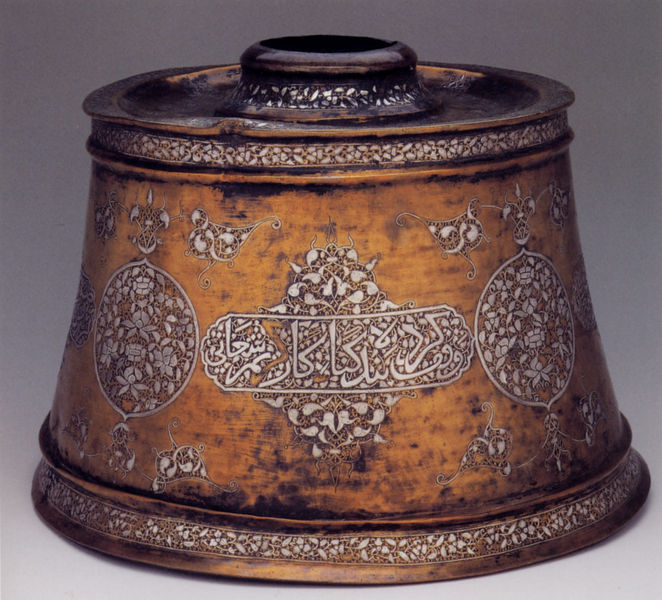
Titel: Kerzenhalter
Standort: Boston (Massachusetts)
Institution: Museum of Fine Arts
Schlagwörter: blätter, dunkel, weiß, gelb, blumen, braun, holz, orange, blüten, muster, ornament, zylinder, alt, band, schale, silber, felder, zweige, gold, pflanzen, kreis, rund, keramik, ranken, skulptur, ton, vase, topf, schrift, abstrakt, farbe, weis, rand, ornate, white, black, bordüre, lace, old, yellow, inschrift, dekor, floral, ornamente, verzierung, flowers, metall, brown, pot, bronze, schriftzeichen, foto, fotografie, photographie, griff, deckel, gefäß, messing, geflecht, dose, medaillon, motiv, orient, orientalisch, kegel, perlmutt, form, asien, loch, kupfer, kreise, asiatisch, pinsel, tinte, ranke, intarsie, intarsien, oranmente, photo, china, fries, knauf, schnörkel, öffnung, arabisch, glocke, hubi, flower, bernsteinfarben, dicht, metal, scroll, zier, tintenfass, fässchen, bänder, decoration, bird, etching, fantasie, email, glasiert, glasur, wohnen, islam, gebrannt, urne, verzierungen, writing, aufbewahrung, geschnitzt, konisch, letters, leaves, antique, design, ink, inscription, art, kalligraphie, box, tracery, terror, circle, circles, behältnis, ceramic, vessel, keltisch, top, cup, muslimisch, leaf, islamisch, rust, persisch, wiß, kaligraphie, arabic, islamic, pottery, artifact, zylinderförmig, konsonanten, deckeldose, tan, round, arab, eastern, muslim, geschwärzt, drechselarbeit, endlosmuster, bowl, araisch, copper, morocco, candleholder, essing, ceramics, thing, ivory, symbols, inlay, paiting, lid, artwork, tin, handle, paisley, polished, rim, cooking, inlaid, bandgeflecht, cloisonne, lozenge, cermaic, inkholder, canddleholder